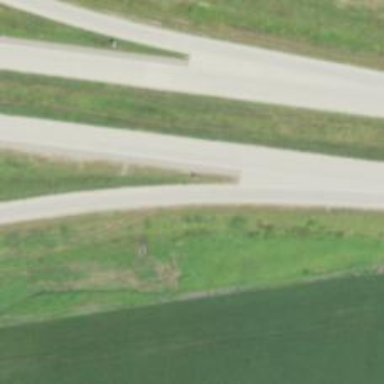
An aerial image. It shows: Asphalt trunk link road.